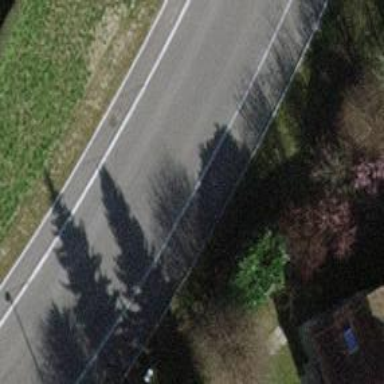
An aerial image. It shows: Tertiary road with cycle track.